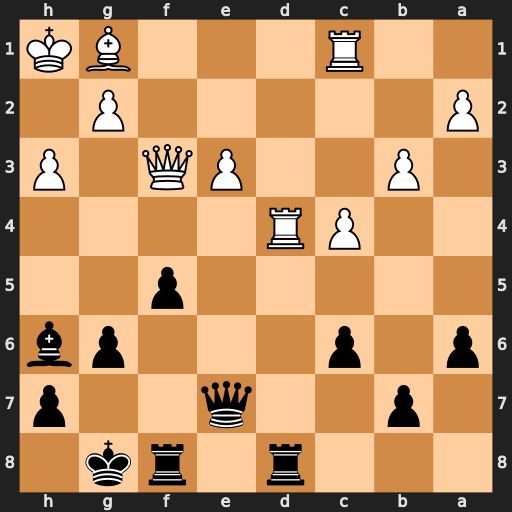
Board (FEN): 3r1rk1/1p2q2p/p1p3pb/5p2/2PR4/1P2PQ1P/P5P1/2R3BK
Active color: b
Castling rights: -
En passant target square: -
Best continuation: Rxd4 exd4 Bxc1